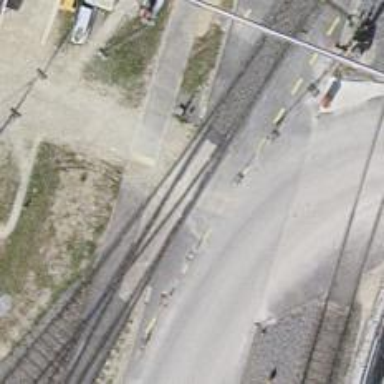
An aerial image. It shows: Railway switch.